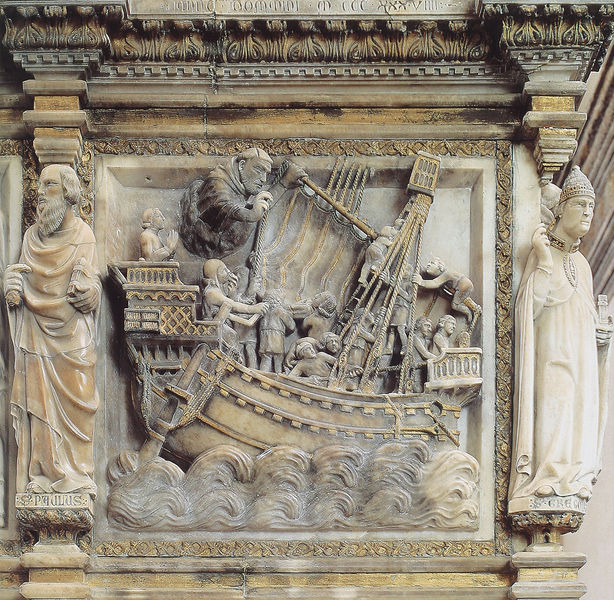
Titel: Schrein des hl. Petrus Martyr
Künstler: Giovanni di Balduccio
Standort: Mailand, S. Eustorgio (EU - I)
Schlagwörter: mann, fenster, männer, stein, bild, wind, handel, ruder, relief, schiff, segel, wellen, man, mast, segelschiff, bug, seemann, seemänner, sturm, tau, inschrift, taue, mönch, heilige, kapitän, lenker, heck, galeere, armada, steuermann, wanten